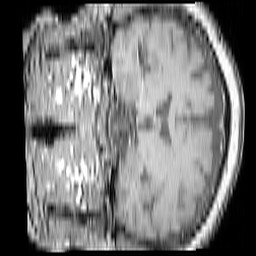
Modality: T1w
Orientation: coronal
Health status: ill
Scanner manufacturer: philips
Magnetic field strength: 3 T
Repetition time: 0.3787 s
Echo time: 0.002908 s